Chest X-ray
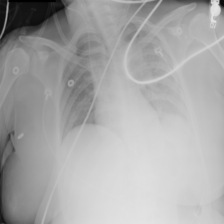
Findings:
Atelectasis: negative
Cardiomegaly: negative
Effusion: positive
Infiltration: negative
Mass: negative
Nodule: negative
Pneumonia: negative
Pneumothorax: negative
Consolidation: negative
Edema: negative
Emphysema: negative
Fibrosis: negative
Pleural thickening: negative
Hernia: negative